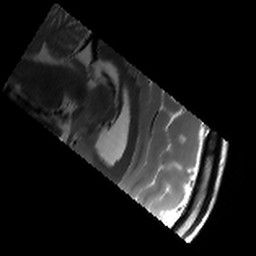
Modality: T2w
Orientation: sagittal
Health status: healthy
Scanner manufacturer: siemens
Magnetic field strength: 3 T
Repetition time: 8.02 s
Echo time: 0.08 s